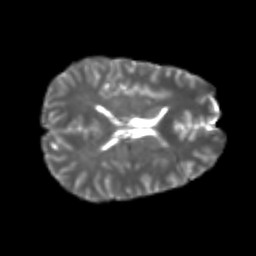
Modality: T2w
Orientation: axial
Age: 24
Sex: male
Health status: healthy
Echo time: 0.074 s